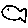
Label: fish